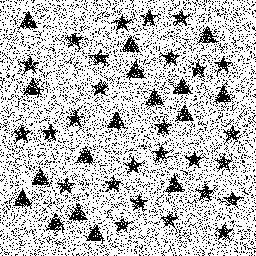
Squares: 0
Triangles: 17
Stars: 27
Total shapes: 44